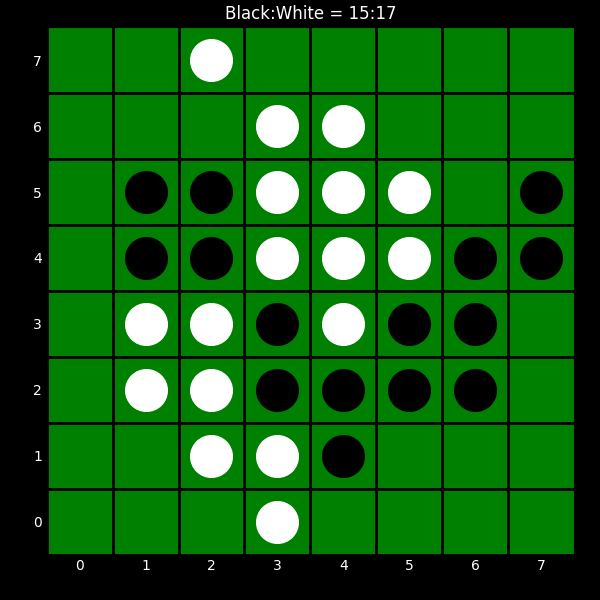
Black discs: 15
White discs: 17